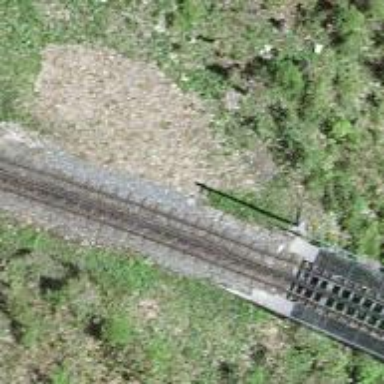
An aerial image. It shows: Single railway track with electrified contact line.